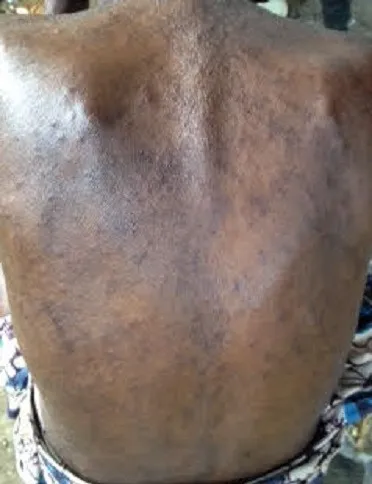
Skin lesions due to scabies on the patient s back.
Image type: medical_photograph (skin_photograph)